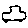
Label: car